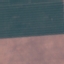
Label: AnnualCrop